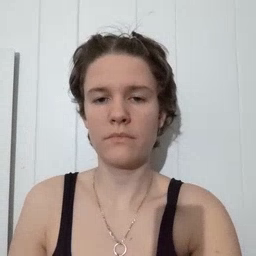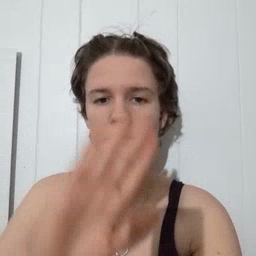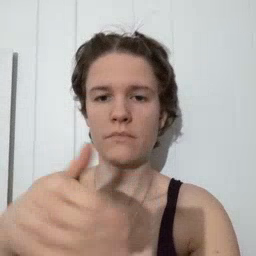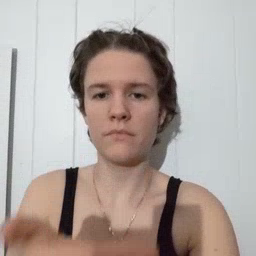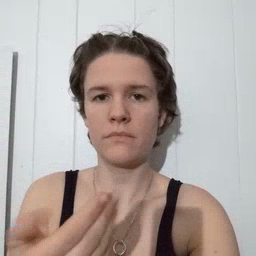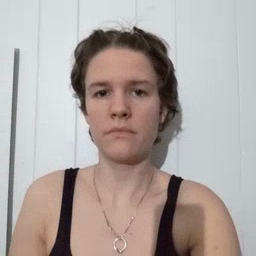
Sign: all